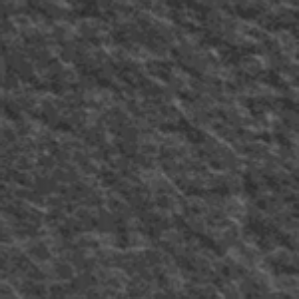
Label: frost